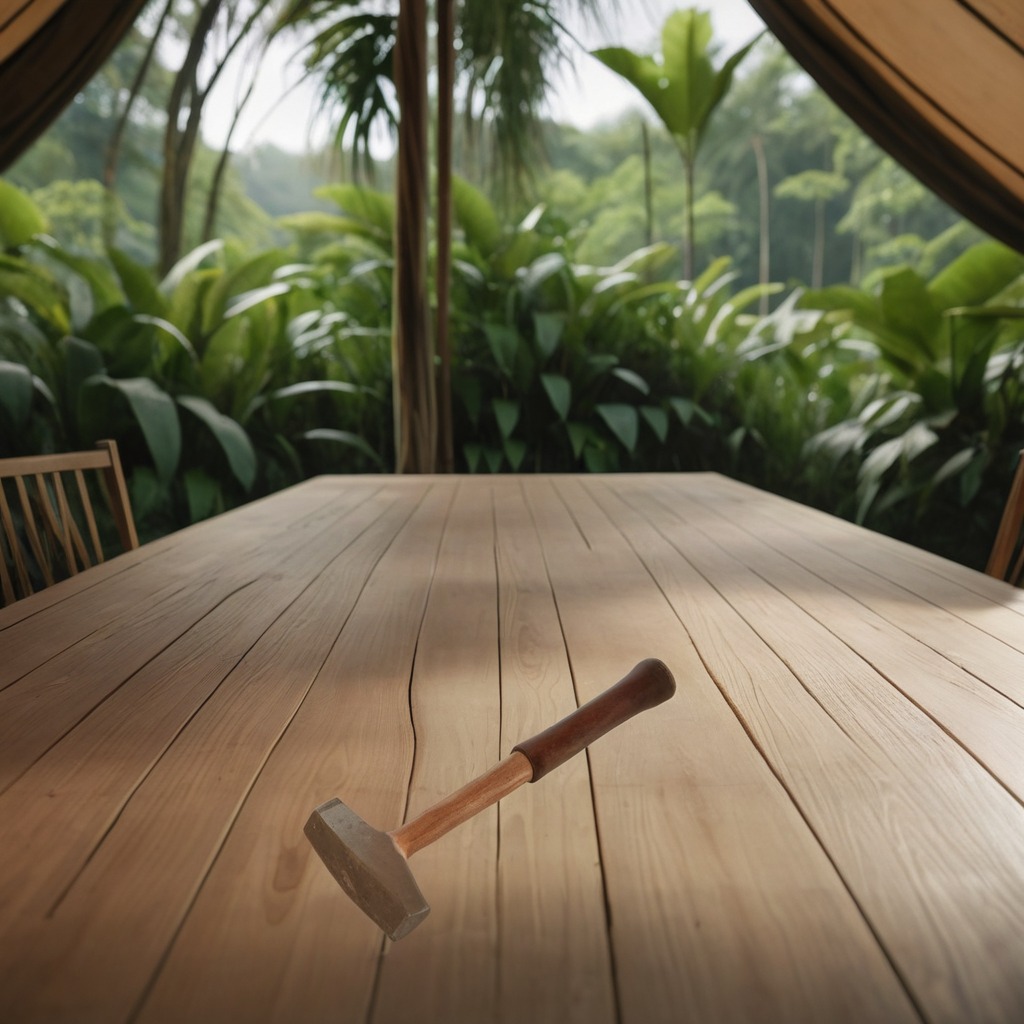
A hammer is lying on the wooden table.